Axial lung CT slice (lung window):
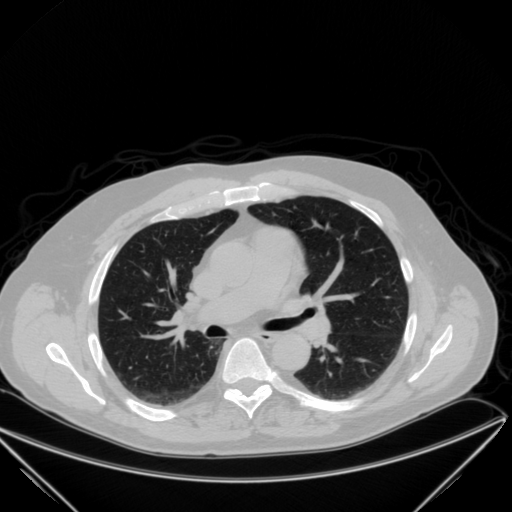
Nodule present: no